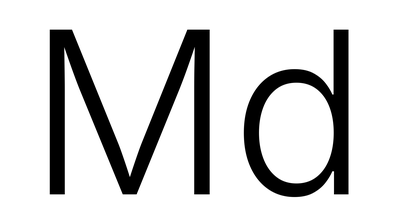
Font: Inter_Light